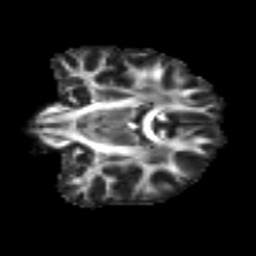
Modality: FA
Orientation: coronal
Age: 24
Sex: female
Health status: ill
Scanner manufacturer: siemens
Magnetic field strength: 3 T
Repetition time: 6.5 s
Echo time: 0.062 s